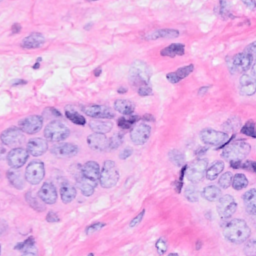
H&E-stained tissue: Breast